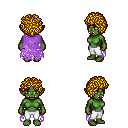
a pixel art fantasy rpg character, female body template, orc, green skin, maroon tattered cape, white pants, blonde curly afro hairstyle, four views (front, back, left, right), 2x2 character sprite sheet, small pixel art, hard edges, no anti-aliasing